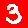
Digit: 3